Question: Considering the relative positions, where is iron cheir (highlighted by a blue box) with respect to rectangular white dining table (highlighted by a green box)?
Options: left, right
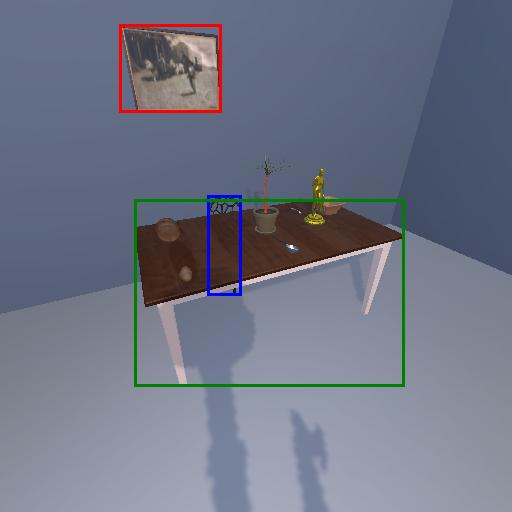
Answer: left